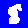
Digit: 8